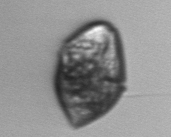
Label: Gyrodinium